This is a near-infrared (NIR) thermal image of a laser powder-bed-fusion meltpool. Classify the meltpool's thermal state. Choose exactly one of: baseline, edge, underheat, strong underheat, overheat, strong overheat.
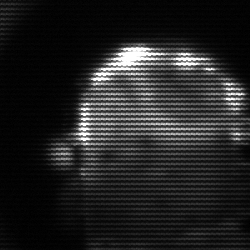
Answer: baseline